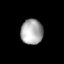
Tissue: lung
Cell type: Epithelial cells
Senescence score: 0.222
Nuclear area (px): 546
Mean DAPI intensity: 170.982